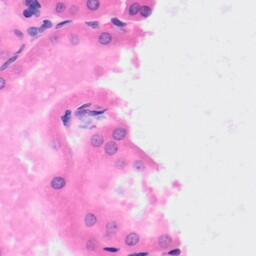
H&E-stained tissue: Kidney